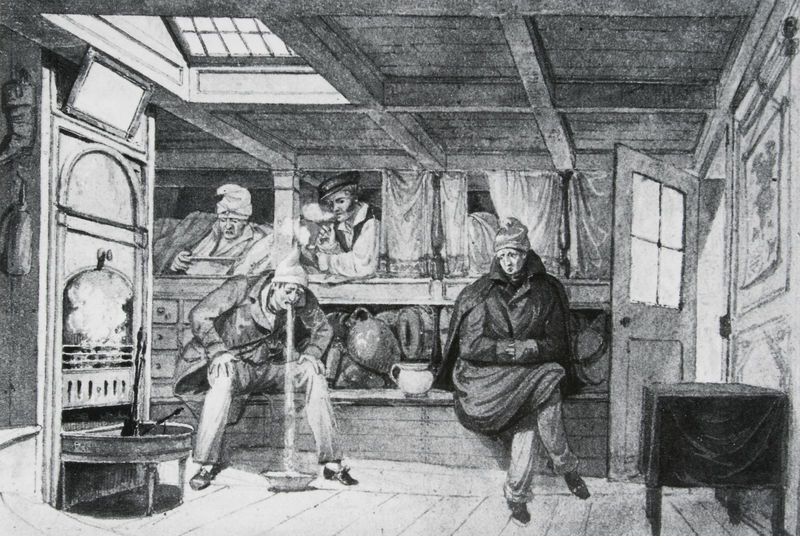
Titel: Überfahrt von Rotterdam nach London
Künstler: Friedrich von Gärtner
Standort: München
Institution: Architekturmuseum der Technischen Universität
Schlagwörter: feuer, gemälde, gruppe, mann, meer, schatten, wasser, menschen, sitzen, wäsche, fenster, glas, grau, holz, hut, licht, männer, raum, schwarz, szene, tisch, tür, weiss, zeichnung, zimmer, blick, dach, leute, party, hemd, jacke, mütze, mützen, wand, arm, kleidung, schüssel, teller, trauer, bild, innenraum, möbel, spiegel, vorhang, gitter, hütte, rauch, boden, interieur, mantel, sitzend, decke, boot, brunnen, genre, kamin, ofen, krug, beine, topf, schiff, kommode, schrank, liegen, schlafen, parkett, schuhe, hosen, leine, gepäck, hemden, grafik, türe, bank, dielen, rand, arbeiter, vorhänge, holzboden, pfeife, rauchen, bett, schublade, balken, stube, bretter, liegend, weste, tor, gruppen, töpfe, haken, offen, krank, gefäss, dachfenster, druck, schnitt, schwarzweiss, radierung, stich, lithografie, stiefel, holzdecke, nachttopf, gefässe, kasten, schubladen, karte, rau, öffnung, handwerk, krüge, kranker, krankheit, gefangene, licheinfall, zipfelmütze, kassettendecke, matrosen, deck, kranke, krankenhaus, übel, kabine, reisende, holzbalken, geicht, offene tür, baracke, lager, herd, spucken, dachgeschoss, oberlicht, alkoven, decken, betten, überfahrt, kajüte, schifffahrt, seeleute, brechen, speien, tube, heim, mitleid, schlafmütze, schnitzung, koje, stockbett, stockbetten, bettrand, nachtmütze, armenhaus, kojen, erbrechen, übergeben, pritschen, ruhelager, gewamnd, kotzen, kptzen, männers, reiseübelkeit, seekrank, seekrankheit, serfahrt, spucknapf, zipfelmützen, übelkeit, fensterdach, armenunterkunft, herholzstube, krankenstube, hert, better, spiegel ofen, nachtasyl, orhänge